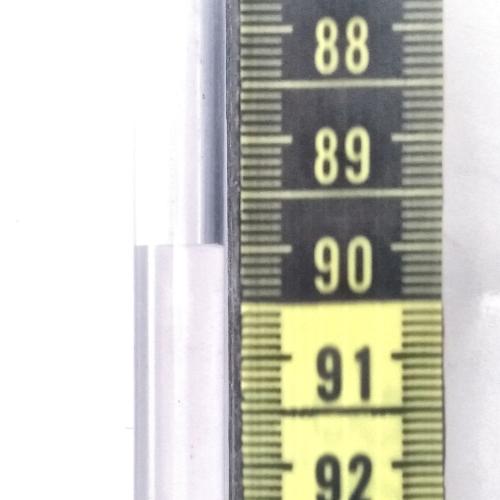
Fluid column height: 90.0 cm